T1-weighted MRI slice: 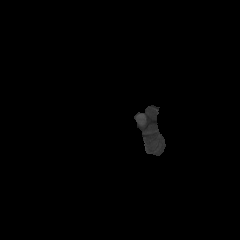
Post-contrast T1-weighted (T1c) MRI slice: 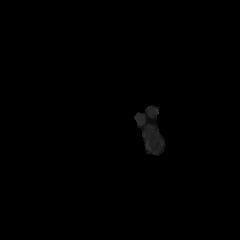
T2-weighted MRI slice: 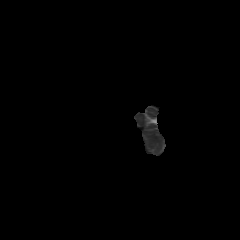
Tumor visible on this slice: no